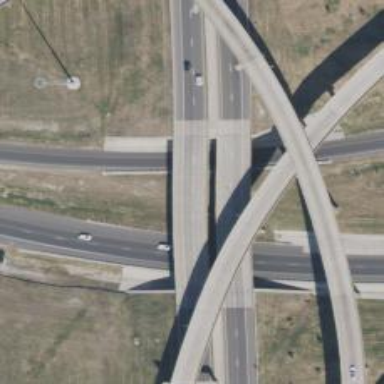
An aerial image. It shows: Motorway bridge.